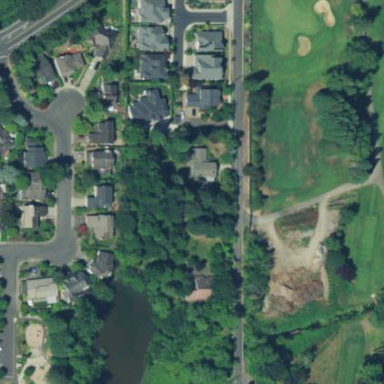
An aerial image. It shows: Single-family residential area.